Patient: sex M, age 52
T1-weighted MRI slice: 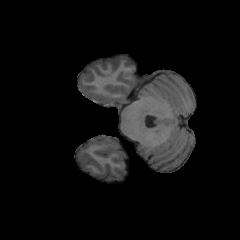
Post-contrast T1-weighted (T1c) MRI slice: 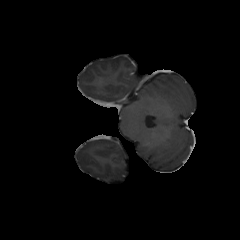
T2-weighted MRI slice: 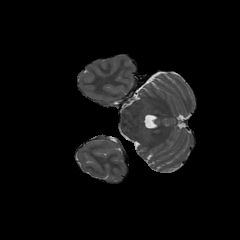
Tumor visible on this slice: no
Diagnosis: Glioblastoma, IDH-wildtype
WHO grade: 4